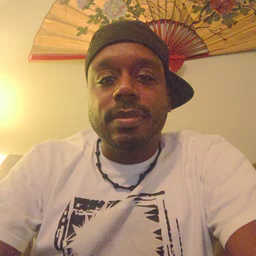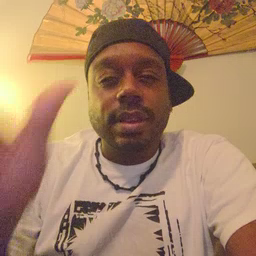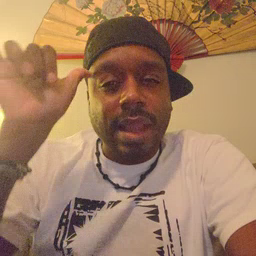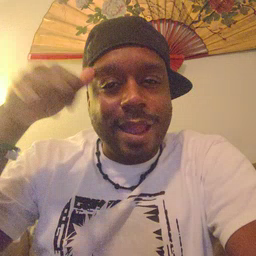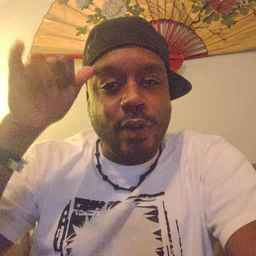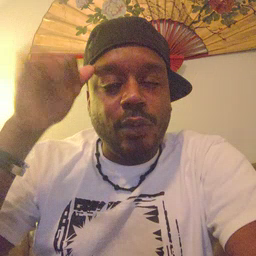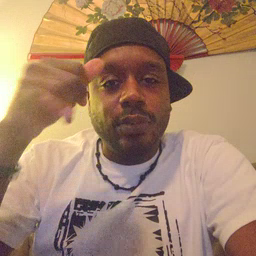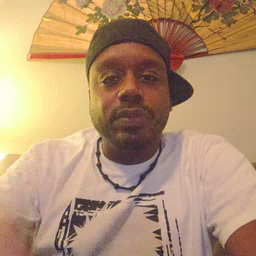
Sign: cow